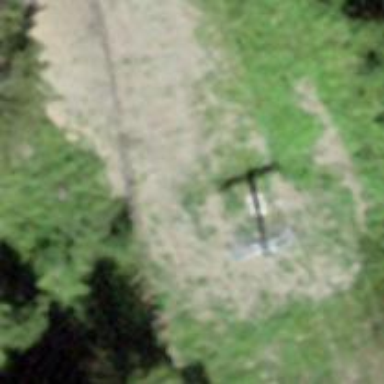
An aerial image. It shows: Pylon for aerialway.